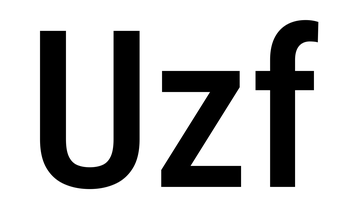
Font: Roboto_Condensed_Medium